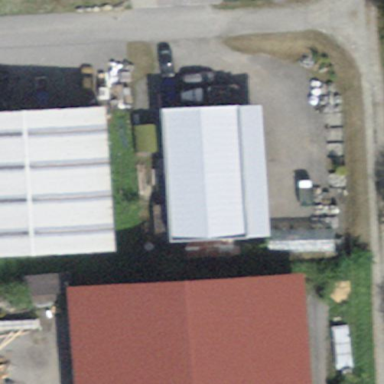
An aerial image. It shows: Warehouse building.